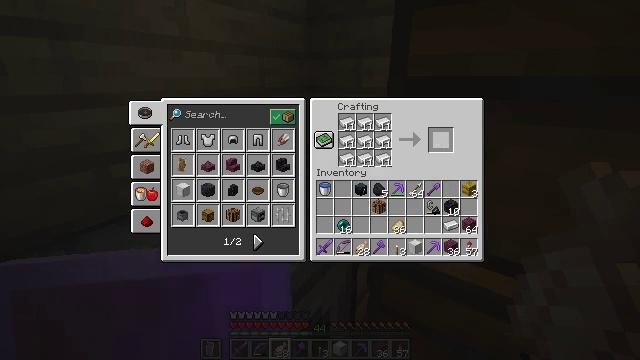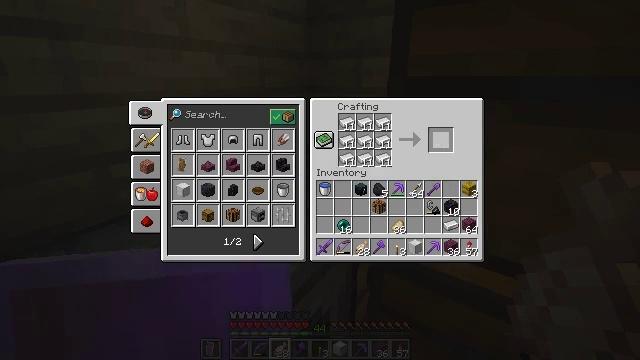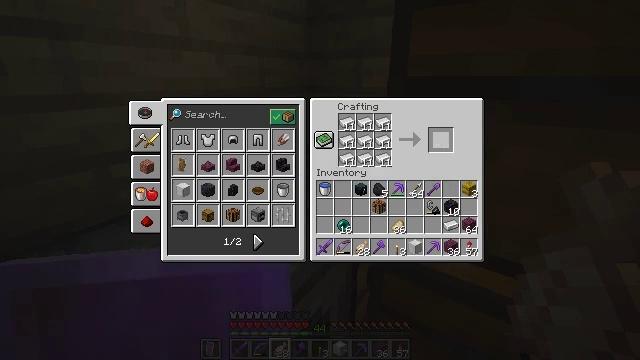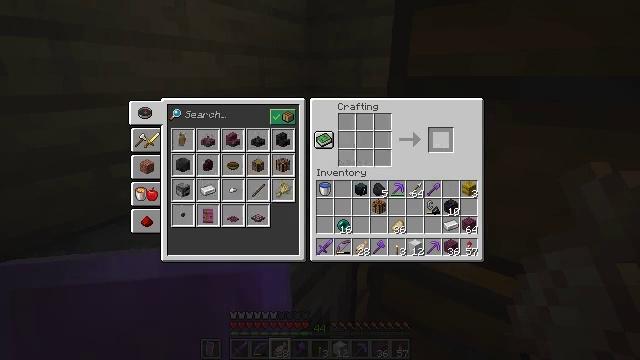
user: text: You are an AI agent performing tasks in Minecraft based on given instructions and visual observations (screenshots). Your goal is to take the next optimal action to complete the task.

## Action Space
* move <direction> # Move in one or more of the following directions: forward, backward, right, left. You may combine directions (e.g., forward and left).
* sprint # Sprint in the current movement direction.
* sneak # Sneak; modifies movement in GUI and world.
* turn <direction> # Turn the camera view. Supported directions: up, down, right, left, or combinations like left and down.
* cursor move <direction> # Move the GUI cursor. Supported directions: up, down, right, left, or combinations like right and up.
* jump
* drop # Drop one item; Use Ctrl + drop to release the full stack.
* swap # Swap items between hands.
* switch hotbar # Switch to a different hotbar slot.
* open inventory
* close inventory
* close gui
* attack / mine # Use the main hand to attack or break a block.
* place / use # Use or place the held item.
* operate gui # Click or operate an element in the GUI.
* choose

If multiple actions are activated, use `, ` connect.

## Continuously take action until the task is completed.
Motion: motion action
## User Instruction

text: Make an iron block at the crafting table.
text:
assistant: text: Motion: sneak, attack / mine
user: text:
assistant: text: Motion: sneak, attack / mine
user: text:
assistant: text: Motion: sneak, attack / mine
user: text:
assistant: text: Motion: sneak, attack / mine